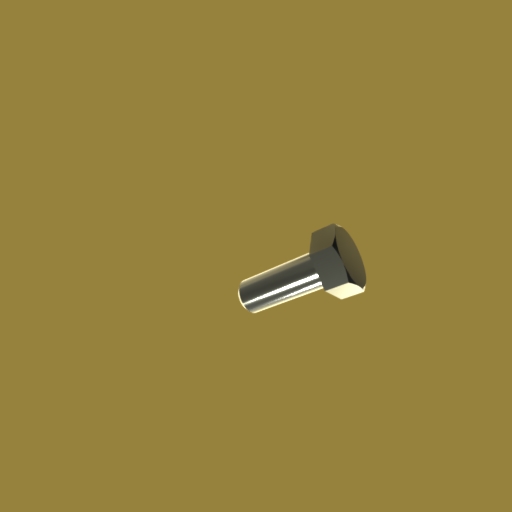
Label: bolt